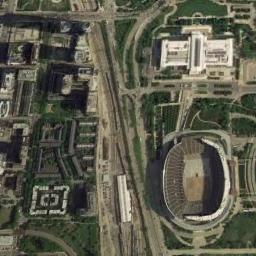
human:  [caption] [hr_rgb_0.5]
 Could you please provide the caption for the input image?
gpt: This oval stadium has dense residential areas on three sides .

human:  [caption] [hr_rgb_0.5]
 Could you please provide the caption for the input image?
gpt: There are many buildings of different shapes and sizes next to the stadium .

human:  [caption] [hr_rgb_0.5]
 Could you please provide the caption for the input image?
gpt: Oval gym is next to the lawn and a road away from the residential area .

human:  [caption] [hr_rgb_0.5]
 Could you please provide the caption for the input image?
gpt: The stadium is on the grass next to some buildings and trees .

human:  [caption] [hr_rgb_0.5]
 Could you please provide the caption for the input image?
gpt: There are some green lawns and buildings beside the stadium .